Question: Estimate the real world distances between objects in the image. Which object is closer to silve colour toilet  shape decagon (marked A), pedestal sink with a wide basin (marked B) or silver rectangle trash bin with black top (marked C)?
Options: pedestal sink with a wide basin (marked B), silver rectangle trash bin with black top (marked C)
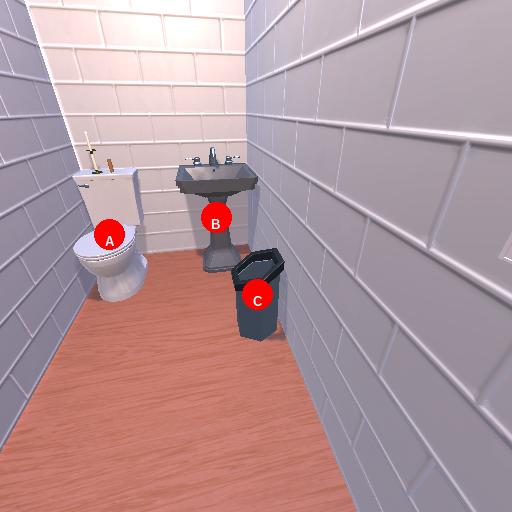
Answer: pedestal sink with a wide basin (marked B)